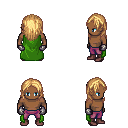
a pixel art fantasy rpg character, male body template, human, dark skin, green cape, magenta pants, light blonde long hairstyle, metal gloves, maroon shoes, four views (front, back, left, right), 2x2 character sprite sheet, small pixel art, hard edges, no anti-aliasing